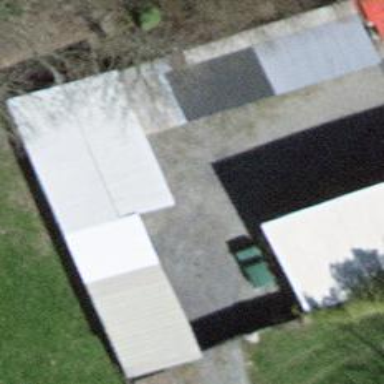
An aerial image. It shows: View of roof of building.